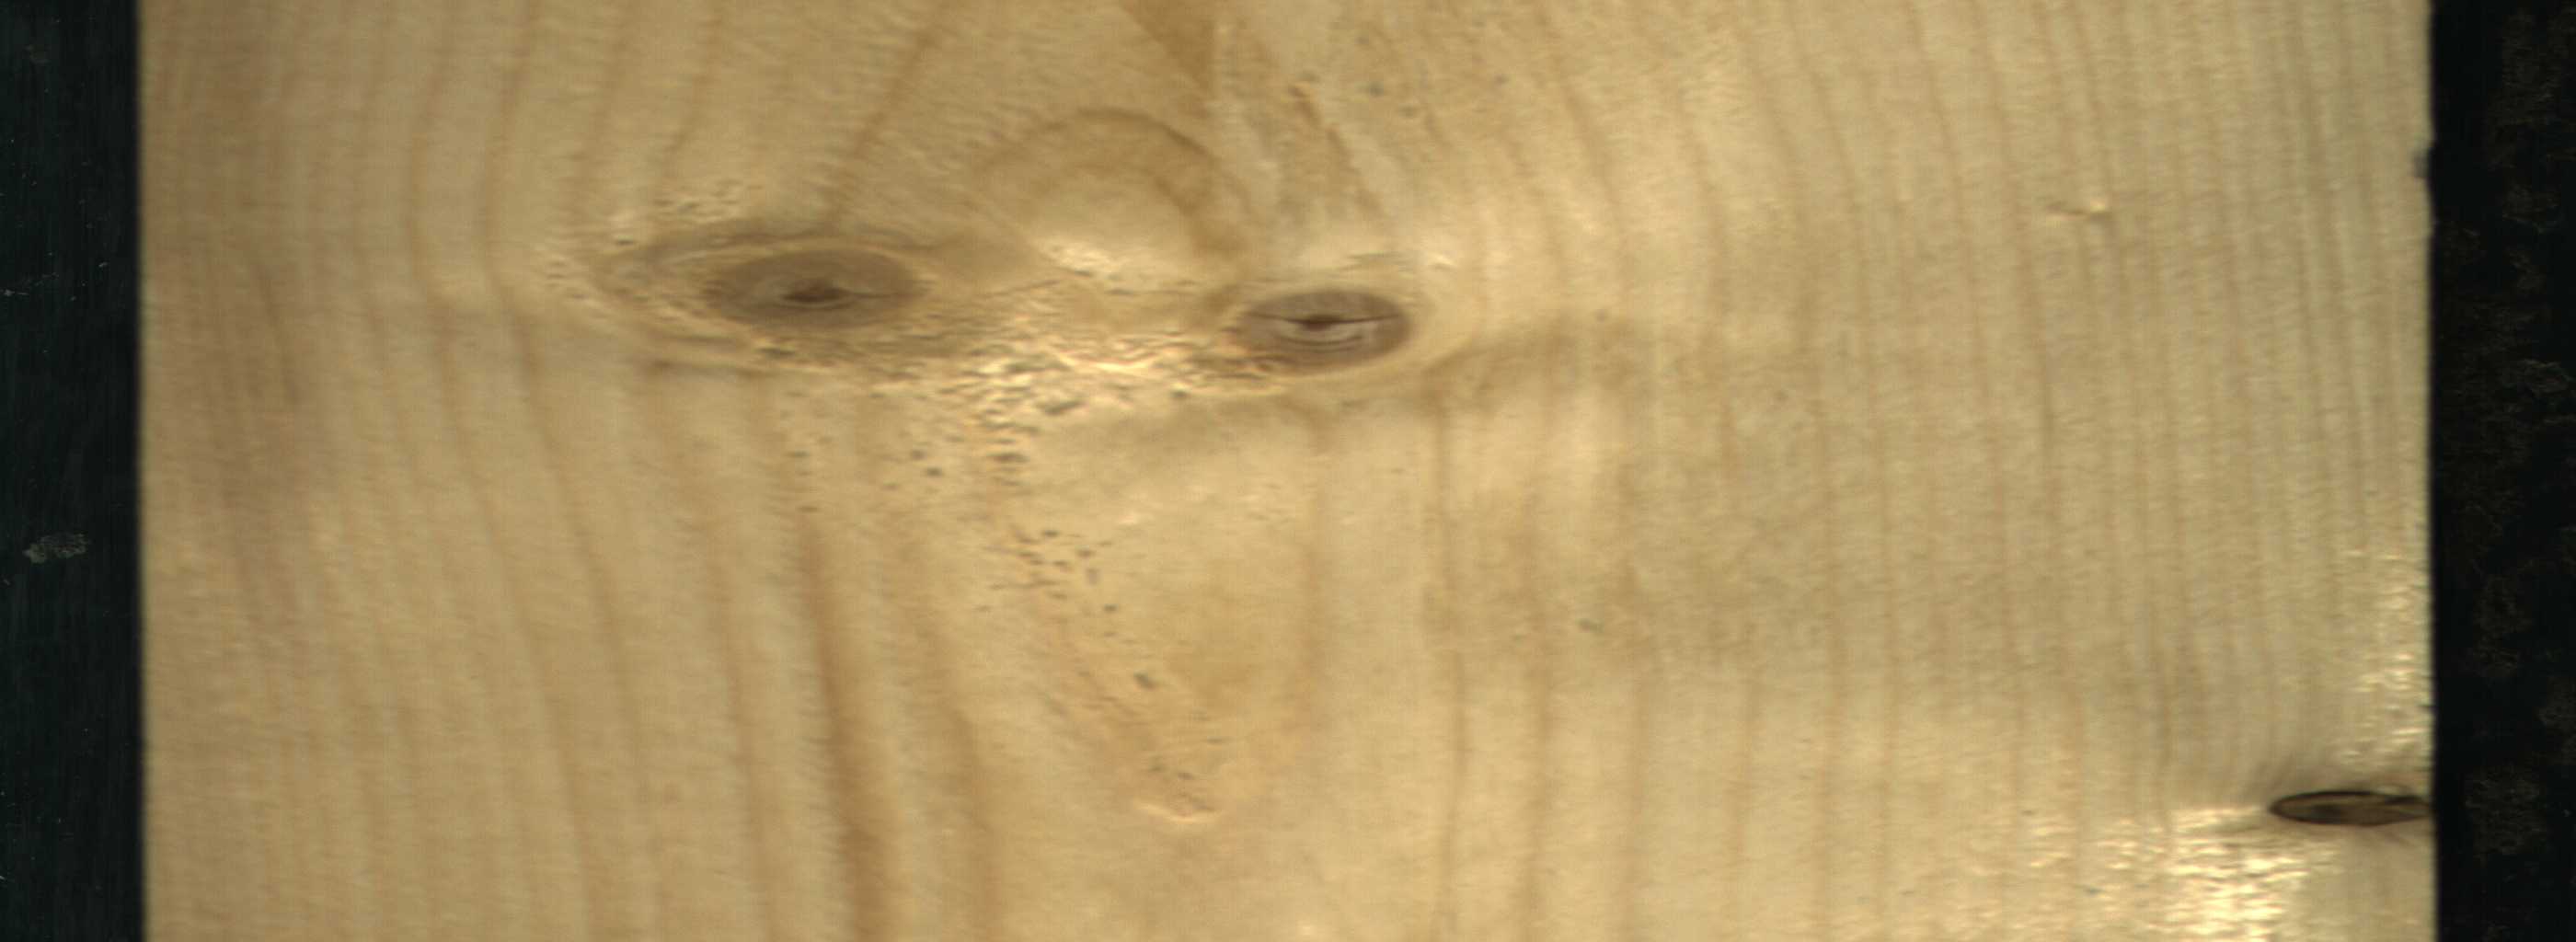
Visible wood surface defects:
Dead_Knot
Live_Knot
Live_Knot